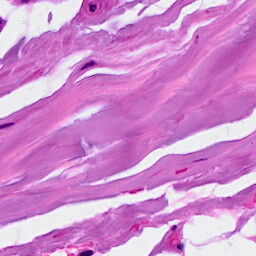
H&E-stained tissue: Breast